Question: I have a custom status item view where I draw a string using 'NSString''s 'drawAtPoint:withAttributes:'. When comparing to the system clock with the same text, it seems that my text is missing subpixel smoothing and looks sort of grainy. I found an advice to shift drawing point from (x,y) to (x+0.5,y+0.5), but it did not help. Default view and 'setTitle:' produce the same result.
That's how it looks:

Seems that system clock has some light gray border below, but I could not imitate it by drawing a string the second time with light gray color.
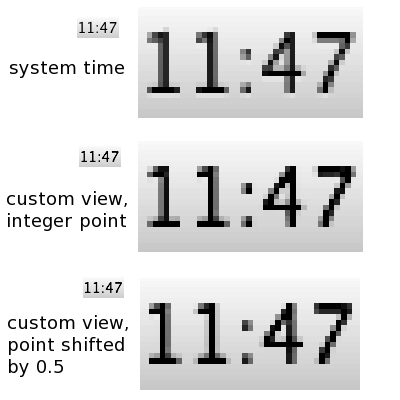
Answer: I don't see any "font smoothing" in the system's rendering, or in any menu titles on my machine. If it was turned on, you'd see red and blue tinted pixels at the edges of the characters, instead of just gray. The difference is quite obvious when zoomed in.
You may want to experiment with turning subpixel positioning and quantization on or off, using
<URL>, etc.
Otherwise, the main difference really is that faint white shadow in the system's rendering. Try <URL>, blur of 0 or 1, and a color of 100% white at 30% alpha -- that looks pretty close to me.